Question: I have a image, to the right of which is some text. The problem is that to image is taller than the text, this looks weird. How can I have the same amount of image above and below the text.

---
'''
<link href="http://fonts.googleapis.com/css?family=Source+Sans+Pro:400,700" rel="stylesheet" type="text/css">
<div class="header">
<div class="logoandtext">
<img src="http://i.imgur.com/fb7Zfbc.png" tite="Red Logo" alt="<Logo>">
<h1 class="title">Red is a color.</h1>
</div>
</div>
'''
'''
body {
font-family: Source Sans Pro;
font-weight: 400;
color: #333333;
width: 600px;
}
h1 {
text-shadow: #6A6A6A 1px -2px;
font-weight: 700;
font-size: 50px
}
.logoandtext img {
float: left;
}
'''
<URL>
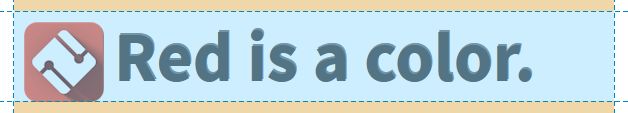
Answer: One solution would be to make the text's container have a line-height the same as the height of the image, so for example:
'''
h1 {
font-weight: 700;
font-size: 50px;
line-height:100px;
}
'''
<URL>
Or remove your float and vertically align your elements to the middle
'''
h1 {
font-weight: 700;
font-size: 50px;
display:inline-block;
vertical-align:middle;
}
img {
vertical-align:middle;
}
'''
<URL>